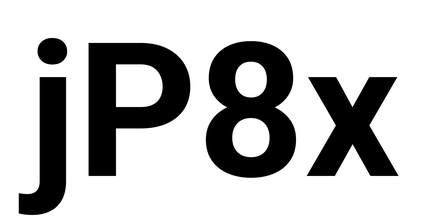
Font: Roboto_Bold